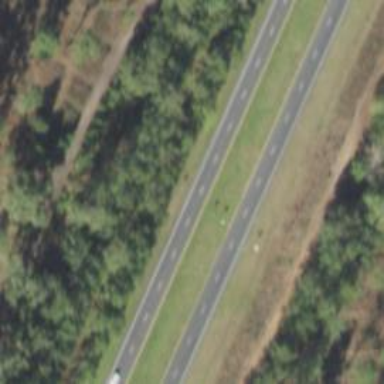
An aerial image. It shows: Asphalt road designated as trunk highway.